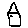
Label: house